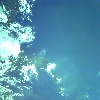
Label: water